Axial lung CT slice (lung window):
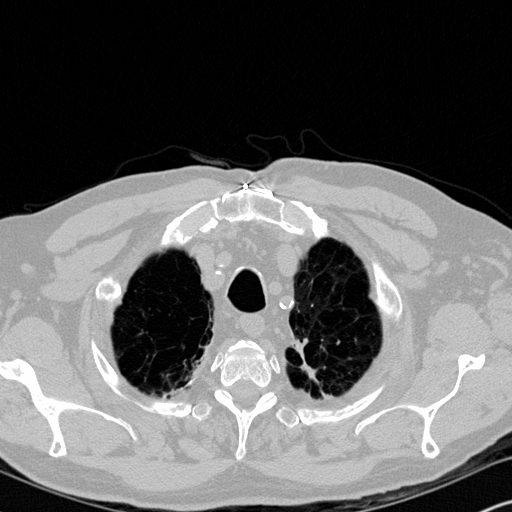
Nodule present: no